Interaction volume radius: 10 \u00c5
Interaction volume height: 15 \u00c5
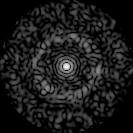
Disorder parameter: 0.8455